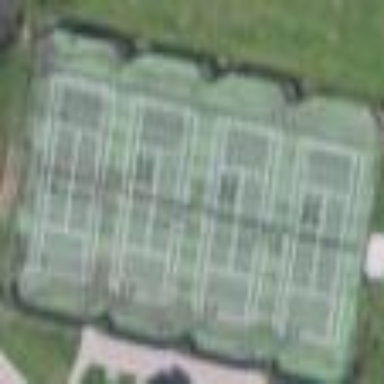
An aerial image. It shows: Tennis court with fence surrounding it. The court is located in leisure land pitch.